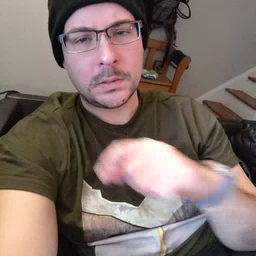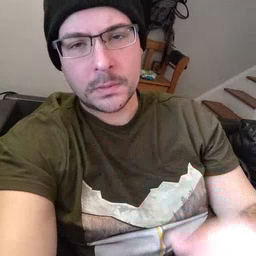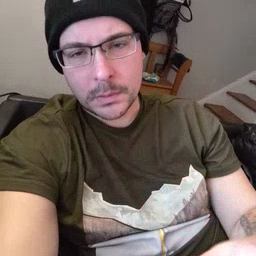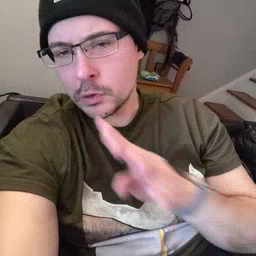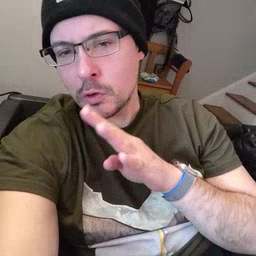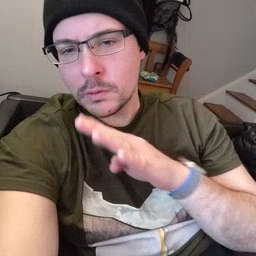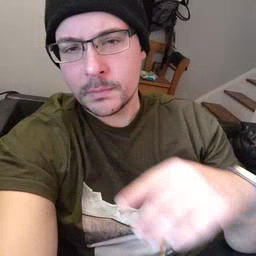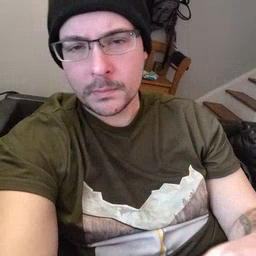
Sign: talk